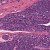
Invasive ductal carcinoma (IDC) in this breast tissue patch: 0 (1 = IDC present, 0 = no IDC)